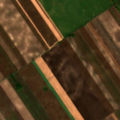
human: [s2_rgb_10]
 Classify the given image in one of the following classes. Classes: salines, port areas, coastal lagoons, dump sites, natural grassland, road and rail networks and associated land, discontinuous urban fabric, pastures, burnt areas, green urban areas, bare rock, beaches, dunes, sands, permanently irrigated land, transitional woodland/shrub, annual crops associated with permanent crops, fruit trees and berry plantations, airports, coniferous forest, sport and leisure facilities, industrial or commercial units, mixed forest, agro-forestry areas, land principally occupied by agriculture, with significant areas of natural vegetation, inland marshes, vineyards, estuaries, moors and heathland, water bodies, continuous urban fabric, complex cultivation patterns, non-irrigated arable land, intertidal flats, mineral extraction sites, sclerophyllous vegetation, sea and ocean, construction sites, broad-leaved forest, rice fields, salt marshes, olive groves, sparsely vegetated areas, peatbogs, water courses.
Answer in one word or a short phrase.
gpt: non-irrigated arable land